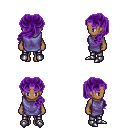
a pixel art fantasy rpg character, female body template, human, dark skin, chain tabard jacket, metal pants, purple princess hairstyle, metal boots, four views (front, back, left, right), 2x2 character sprite sheet, small pixel art, hard edges, no anti-aliasing